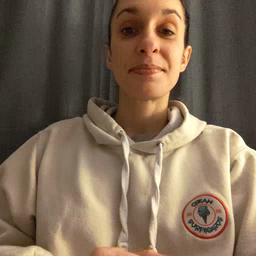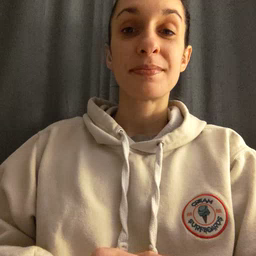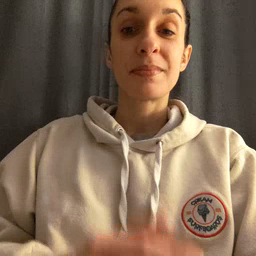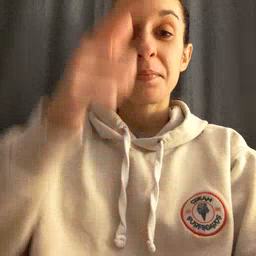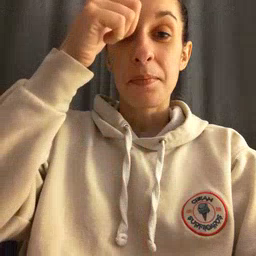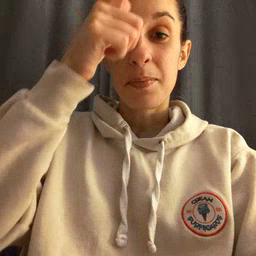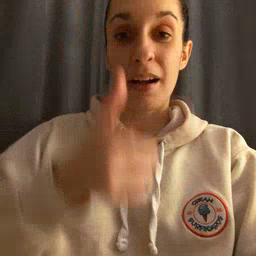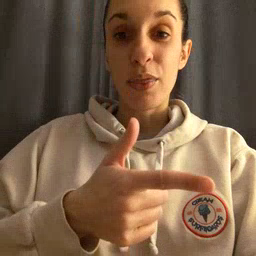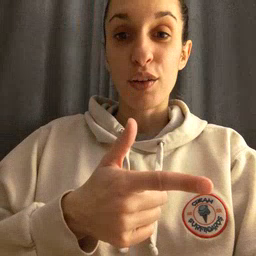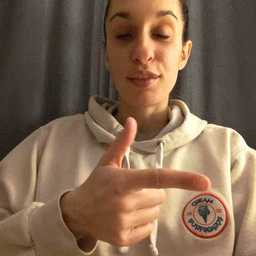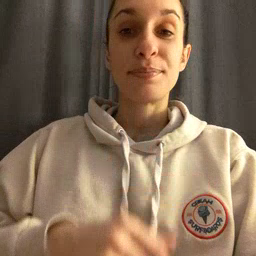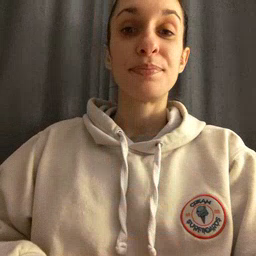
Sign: brother